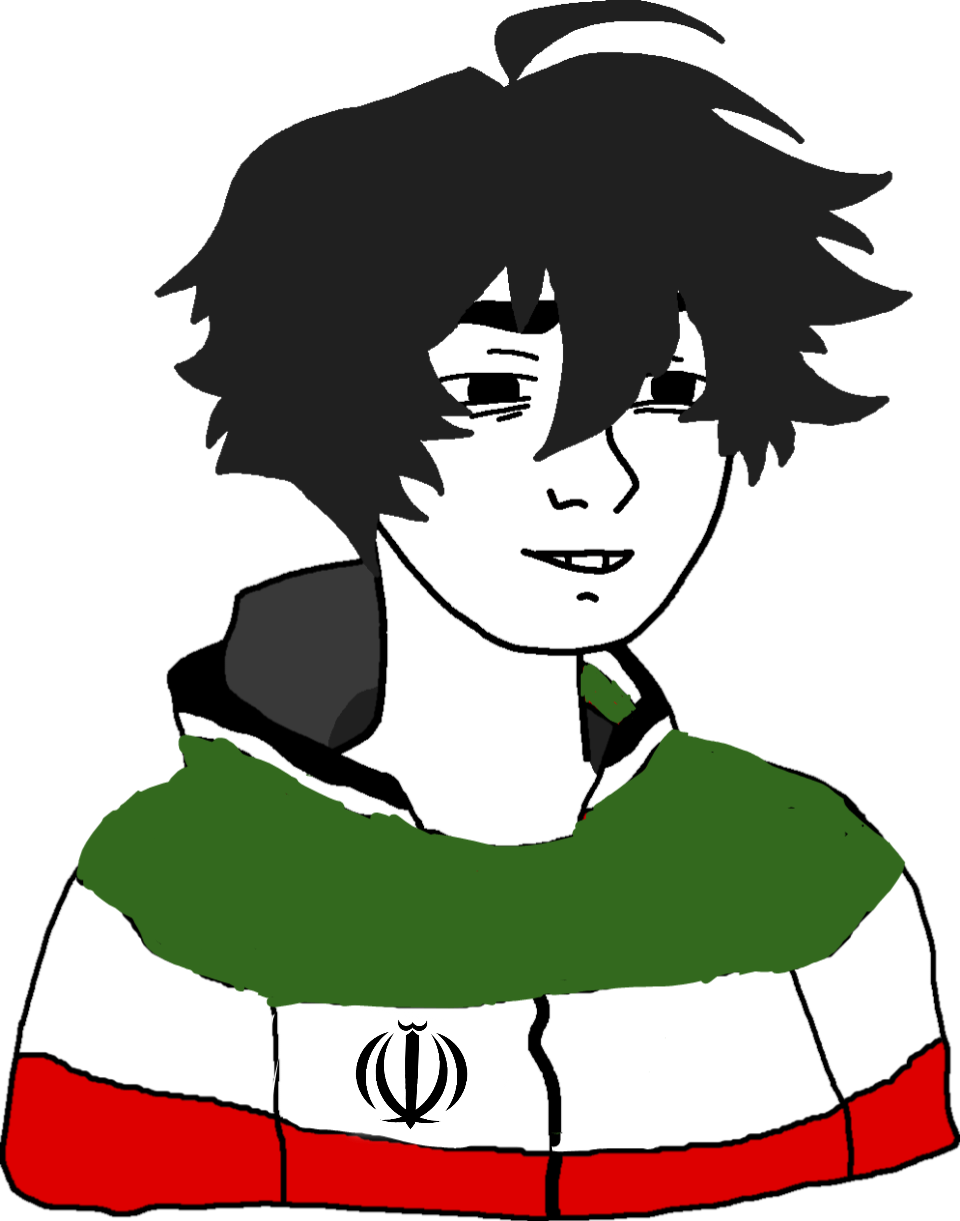
Label: 5_Twinkjak